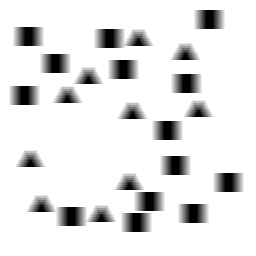
Squares: 14
Triangles: 10
Stars: 0
Total shapes: 24